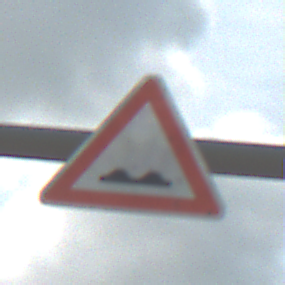
Verkehrszeichen: UnebeneFahrbahn
Umgebung: Outdoor, Suburban
Tageszeit: Midday
Wetter: PartlyCloudy
Licht: Natural
Jahreszeit: Summer
Kontrast: HighContrast